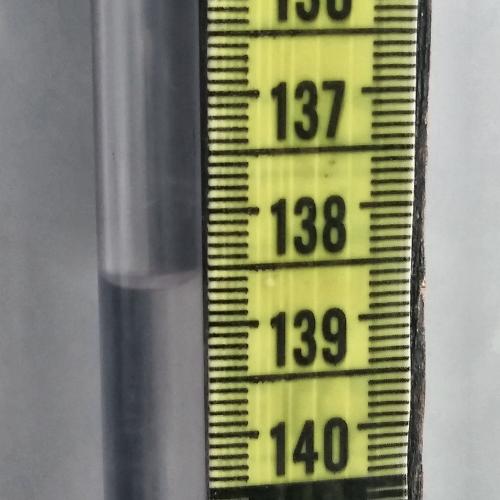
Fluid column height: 138.6 cm